Question: I need inline language translate in magento but it's not working.
I want to translate custom content, which is added from product tab at admin side and displayed at front-end.

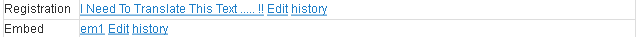
Answer: First locate the template being loaded:
1. Go to System->Configuration->Advanced->Developer, select your store view in the dropdown on the top-left, expand the Debug section, and set all 3 options to Yes
2. Load the content in question on the frontend. There will be a red border around the area with the text you want translated, and you should also see the path to the template being loaded.
Then edit the template file. Try this:
'''
echo $this->__("I Need To Translate This Text");
'''
The '__()' method is a text translator method that belongs to the Helper_Abstract that all helpers extend from.
This will make translations based on CSV file in:
'''
/path/to/magento/app/locale/
'''